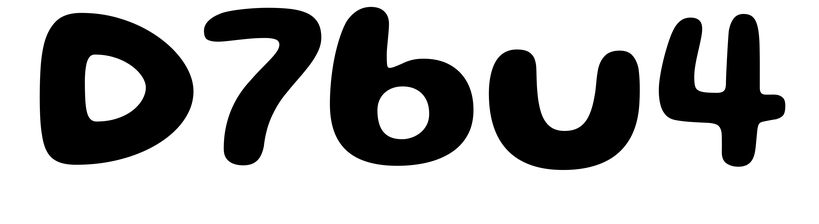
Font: Gluten_SemiBold